Question: I want to hide back button when sliding menu is opened, otherwise to show it
How should I implement SlidingMenu 'OnOpenedListener'?
I use <URL>.

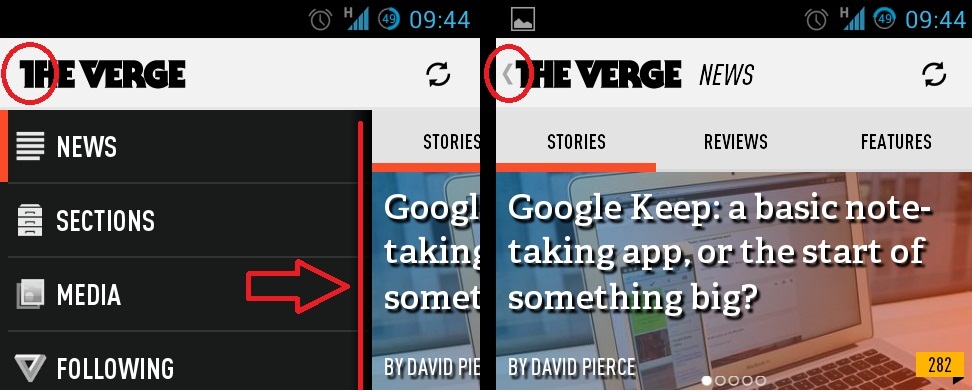
Answer: Here is the solution, for those who are interested in.
Set 'OnOpenedListener' and 'OnClosedListener' to your 'SlidingMenu' object
'''
SlidingMenu menu = new SlidingMenu(this);
'''
- To show back button (sliding menu is closed) '''
menu.setOnOpenedListener(new OnOpenedListener() {
@Override
public void onOpened() {
getSupportActionBar().setDisplayHomeAsUpEnabled(false);
}
});
'''
- To hide back button (sliding menu is opened) '''
menu.setOnClosedListener(new OnOpenedListener() {
@Override
public void onClosed() {
getSupportActionBar().setDisplayHomeAsUpEnabled(true);
}
});
'''